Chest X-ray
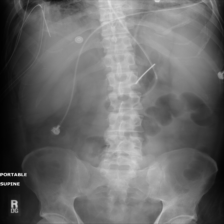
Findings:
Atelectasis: negative
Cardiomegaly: negative
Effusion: negative
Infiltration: negative
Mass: negative
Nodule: negative
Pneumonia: negative
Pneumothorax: negative
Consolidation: negative
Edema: negative
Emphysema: negative
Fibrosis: negative
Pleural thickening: negative
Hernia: negative